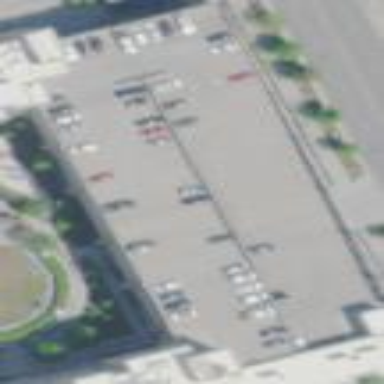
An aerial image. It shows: Multi-storey parking building.